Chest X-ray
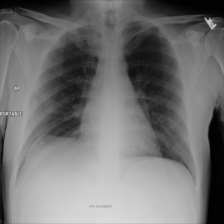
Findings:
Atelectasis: negative
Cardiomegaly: negative
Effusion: negative
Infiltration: negative
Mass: negative
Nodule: negative
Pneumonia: negative
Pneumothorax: negative
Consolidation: negative
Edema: negative
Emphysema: negative
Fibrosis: negative
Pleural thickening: negative
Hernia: negative